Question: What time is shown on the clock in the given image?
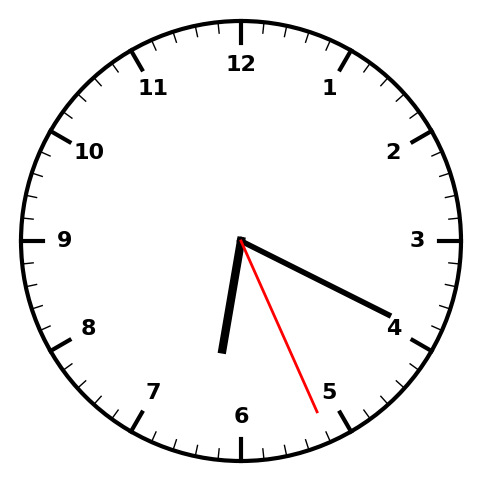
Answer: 06:19:26